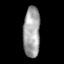
Tissue: lung
Cell type: Others
Senescence score: 0.143
Nuclear area (px): 832
Mean DAPI intensity: 162.383